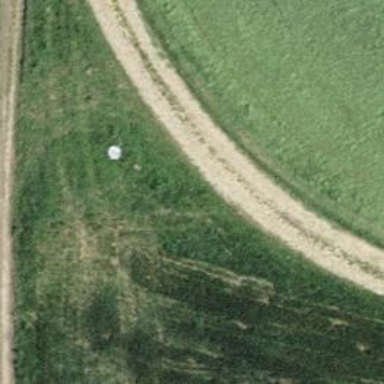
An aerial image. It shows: Track with grade 3 tracktype.